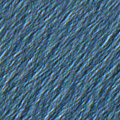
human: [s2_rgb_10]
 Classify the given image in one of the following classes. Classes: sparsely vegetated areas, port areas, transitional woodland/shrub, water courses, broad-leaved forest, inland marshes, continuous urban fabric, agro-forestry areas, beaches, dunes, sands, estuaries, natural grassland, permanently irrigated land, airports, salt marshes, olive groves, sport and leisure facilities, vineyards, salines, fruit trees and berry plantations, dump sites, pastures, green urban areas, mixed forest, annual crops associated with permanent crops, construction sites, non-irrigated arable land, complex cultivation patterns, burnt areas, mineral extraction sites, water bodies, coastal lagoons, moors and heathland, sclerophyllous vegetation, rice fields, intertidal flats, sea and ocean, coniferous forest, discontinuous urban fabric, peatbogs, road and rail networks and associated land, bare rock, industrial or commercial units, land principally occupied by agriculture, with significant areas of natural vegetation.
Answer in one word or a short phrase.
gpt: sea and ocean